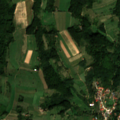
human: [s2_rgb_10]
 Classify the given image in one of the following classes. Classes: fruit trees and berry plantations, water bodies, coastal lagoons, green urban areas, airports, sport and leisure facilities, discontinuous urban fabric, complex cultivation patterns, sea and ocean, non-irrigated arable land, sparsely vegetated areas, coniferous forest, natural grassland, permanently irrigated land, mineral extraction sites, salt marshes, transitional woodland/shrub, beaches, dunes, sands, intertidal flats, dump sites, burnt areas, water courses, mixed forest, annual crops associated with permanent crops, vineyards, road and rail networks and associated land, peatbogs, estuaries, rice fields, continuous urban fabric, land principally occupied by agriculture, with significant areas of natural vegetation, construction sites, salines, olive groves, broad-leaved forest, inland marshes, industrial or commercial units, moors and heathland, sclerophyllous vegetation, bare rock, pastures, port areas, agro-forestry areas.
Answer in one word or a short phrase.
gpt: pastures, complex cultivation patterns, broad-leaved forest, transitional woodland/shrub